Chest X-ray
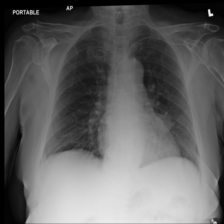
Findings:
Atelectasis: negative
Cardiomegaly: negative
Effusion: negative
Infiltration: negative
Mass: positive
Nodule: negative
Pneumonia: negative
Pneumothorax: negative
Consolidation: negative
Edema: negative
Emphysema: negative
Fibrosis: negative
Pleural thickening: negative
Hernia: negative